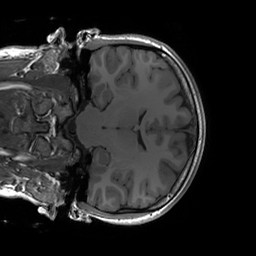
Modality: T1w
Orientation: coronal